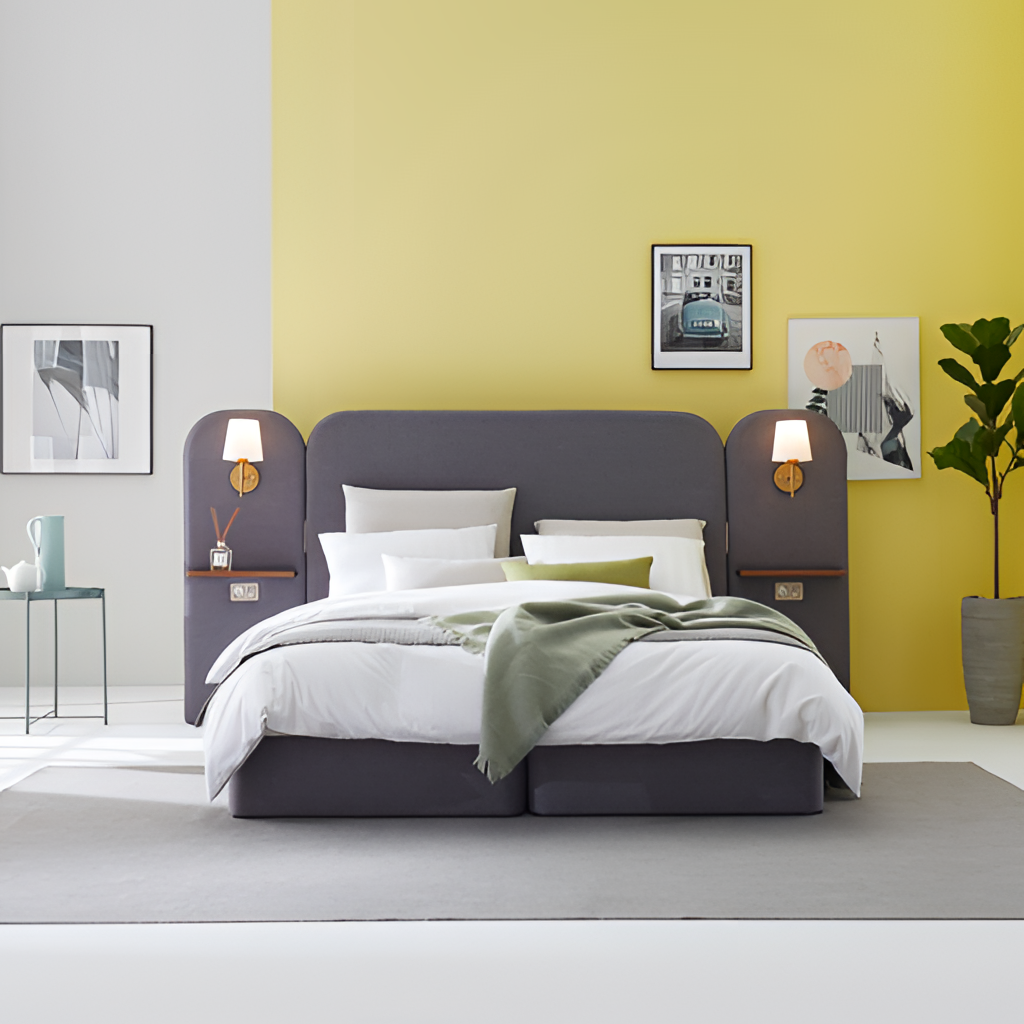
fabric backlit headboard bed, bedroom, carpet flooring, with solid pattern, contemporary, yellow and white paint wallpaper, with vertical two tone pattern